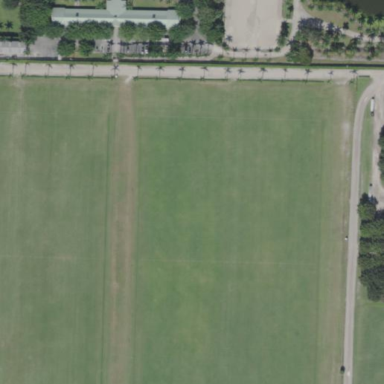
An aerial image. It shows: Grassy equestrian pitch for leisure land activities.